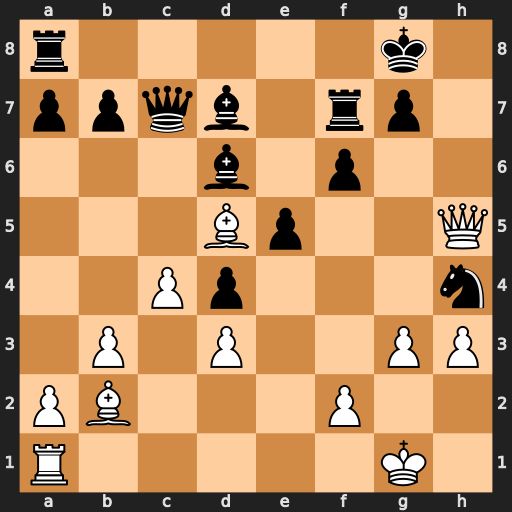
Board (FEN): r5k1/ppqb1rp1/3b1p2/3Bp2Q/2Pp3n/1P1P2PP/PB3P2/R5K1
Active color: w
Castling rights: -
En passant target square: -
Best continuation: Qxf7+ Kh8 Qh5#